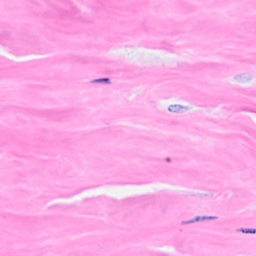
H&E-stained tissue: Breast